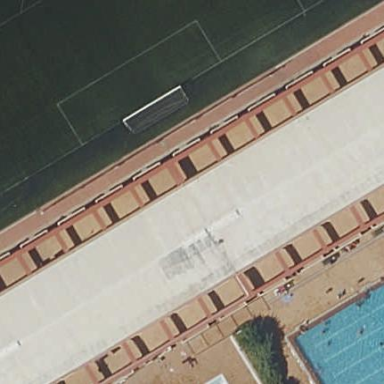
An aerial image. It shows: Building with sports hall used for leisure activities.